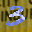
Label: 3